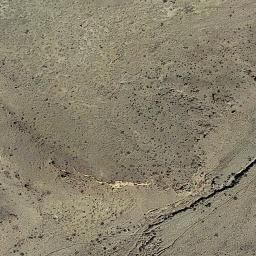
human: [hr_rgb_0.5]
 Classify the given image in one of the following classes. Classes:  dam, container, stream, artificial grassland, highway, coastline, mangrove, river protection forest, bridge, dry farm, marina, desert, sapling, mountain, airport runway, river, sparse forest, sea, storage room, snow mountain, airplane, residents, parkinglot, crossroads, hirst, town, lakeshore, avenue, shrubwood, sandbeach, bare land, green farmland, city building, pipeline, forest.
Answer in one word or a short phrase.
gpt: bare land